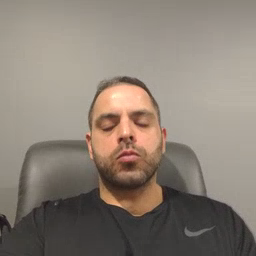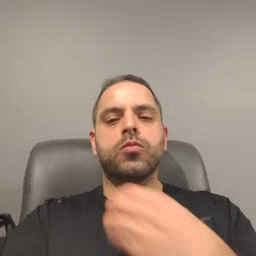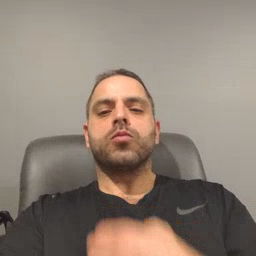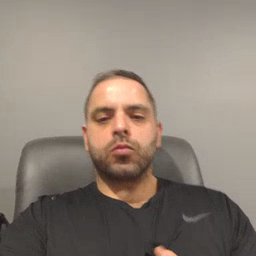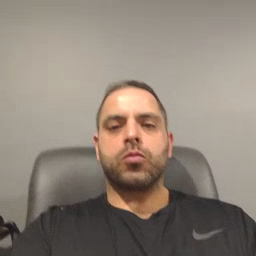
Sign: hungry